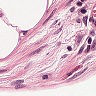
Metastatic tissue present: no